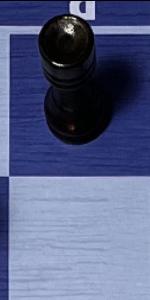
Label: Empty